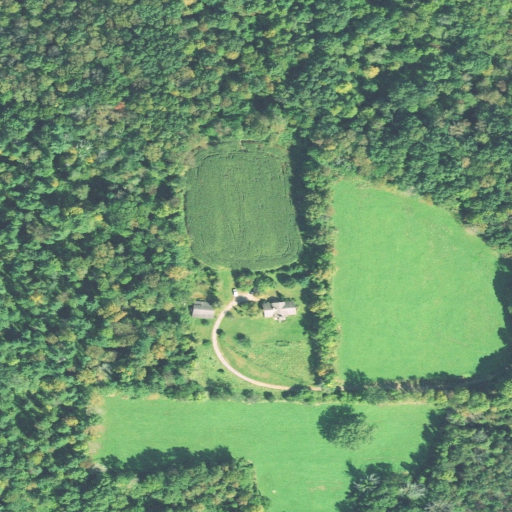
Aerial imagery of mountain in Connecticut named Captain Shepard Hill containing deciduous forest, pasture, mixed forest, evergreen forest, woody wetlands, open development, and low intensity development